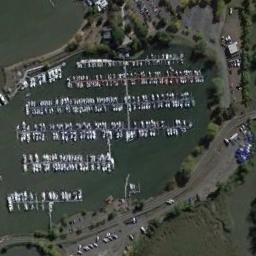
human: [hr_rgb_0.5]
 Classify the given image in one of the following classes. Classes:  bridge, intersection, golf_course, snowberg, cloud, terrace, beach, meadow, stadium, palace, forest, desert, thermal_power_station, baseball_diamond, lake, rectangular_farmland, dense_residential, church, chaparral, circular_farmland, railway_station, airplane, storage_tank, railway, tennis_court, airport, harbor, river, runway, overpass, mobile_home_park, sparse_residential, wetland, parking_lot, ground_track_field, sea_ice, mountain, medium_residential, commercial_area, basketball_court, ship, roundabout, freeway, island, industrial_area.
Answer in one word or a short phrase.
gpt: harbor